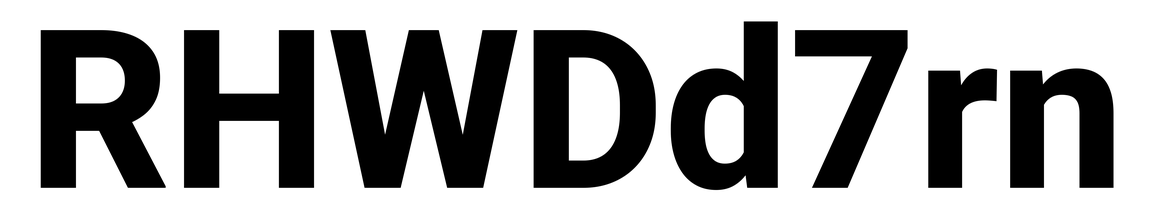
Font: Roboto_ExtraBold